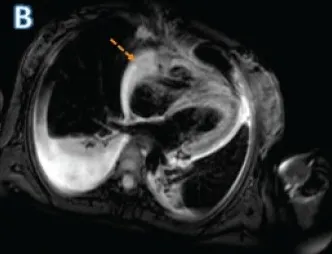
(b) Tissue characteristics of the right atrial mass.
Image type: radiology (mri)